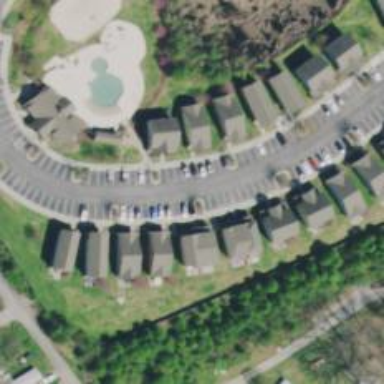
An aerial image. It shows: Residential road.